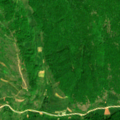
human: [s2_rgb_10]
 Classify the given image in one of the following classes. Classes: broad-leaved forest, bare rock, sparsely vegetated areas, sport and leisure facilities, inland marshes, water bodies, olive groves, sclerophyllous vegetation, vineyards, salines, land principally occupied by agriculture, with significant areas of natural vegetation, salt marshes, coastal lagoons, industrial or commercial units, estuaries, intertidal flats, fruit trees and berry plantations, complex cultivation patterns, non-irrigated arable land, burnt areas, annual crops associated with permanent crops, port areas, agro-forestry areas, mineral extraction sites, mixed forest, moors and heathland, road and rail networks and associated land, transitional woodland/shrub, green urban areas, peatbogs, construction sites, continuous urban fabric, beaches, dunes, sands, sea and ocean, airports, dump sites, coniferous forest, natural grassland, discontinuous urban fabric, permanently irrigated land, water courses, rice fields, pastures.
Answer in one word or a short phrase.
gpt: land principally occupied by agriculture, with significant areas of natural vegetation, broad-leaved forest, transitional woodland/shrub